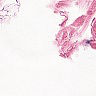
Metastatic tissue present: no